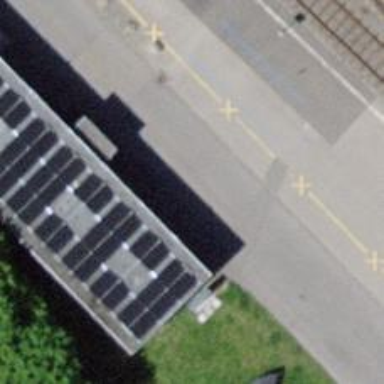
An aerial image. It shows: Bus stop with designated public transport stop position.